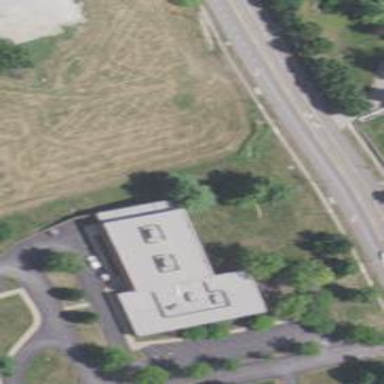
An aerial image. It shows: School.